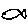
Label: fish